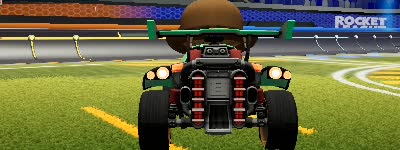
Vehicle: octane